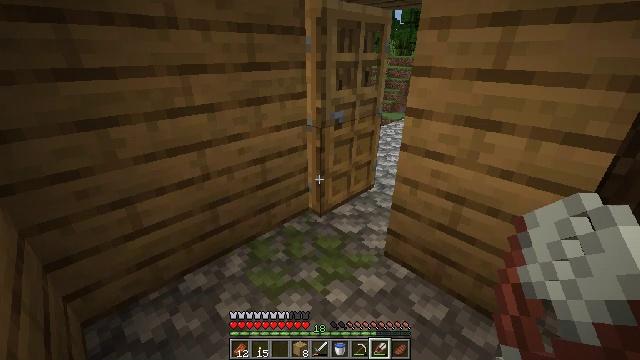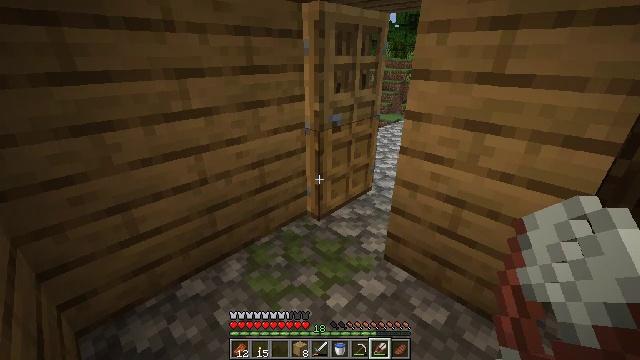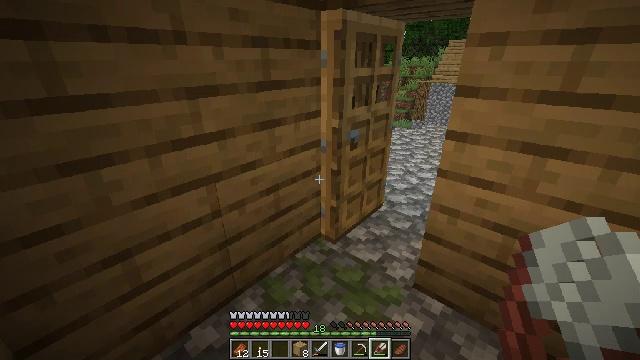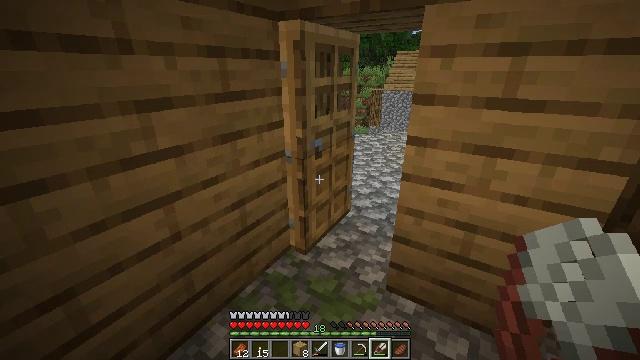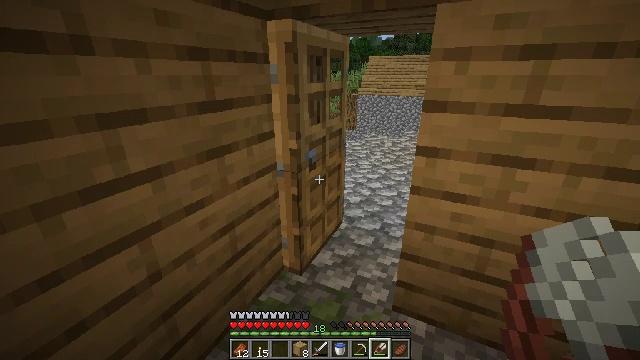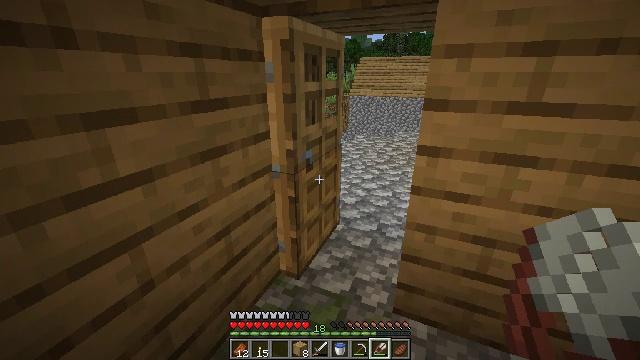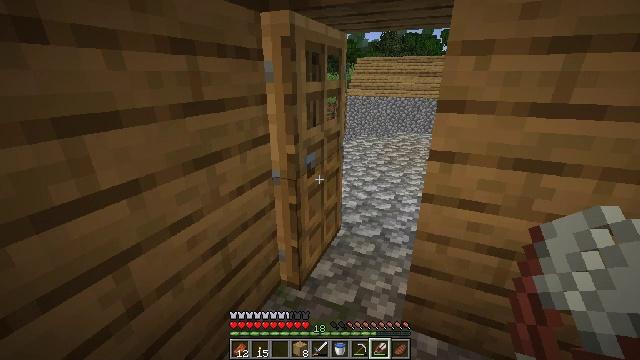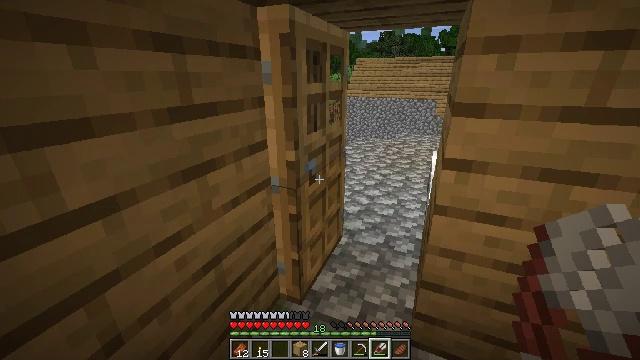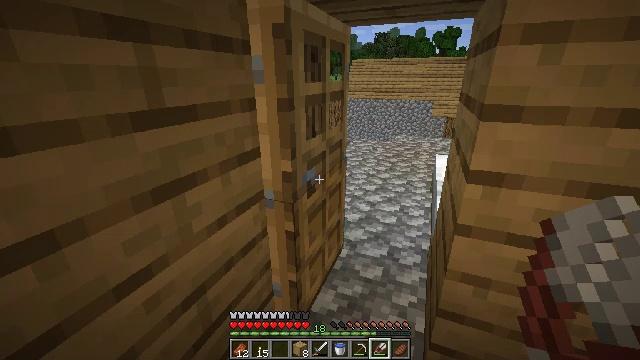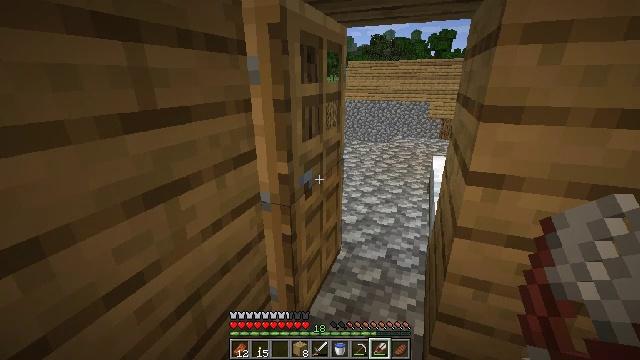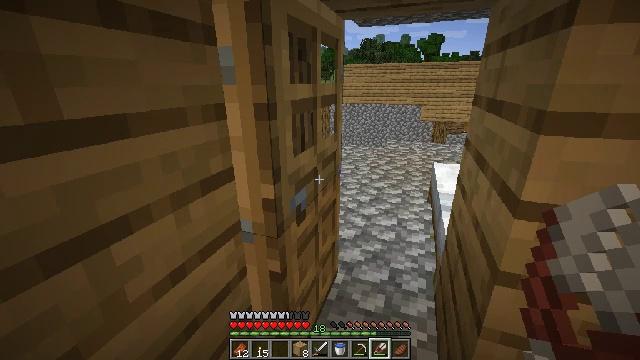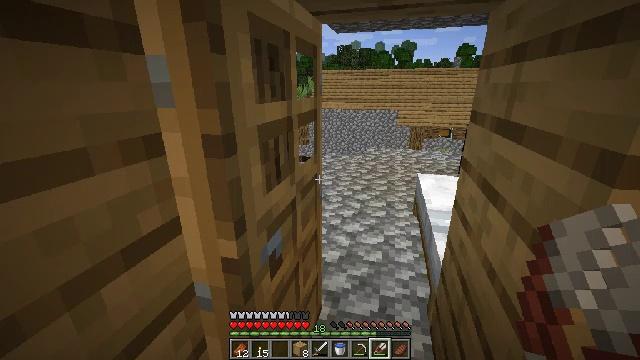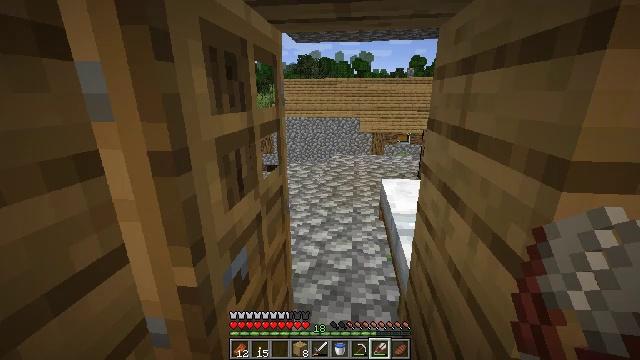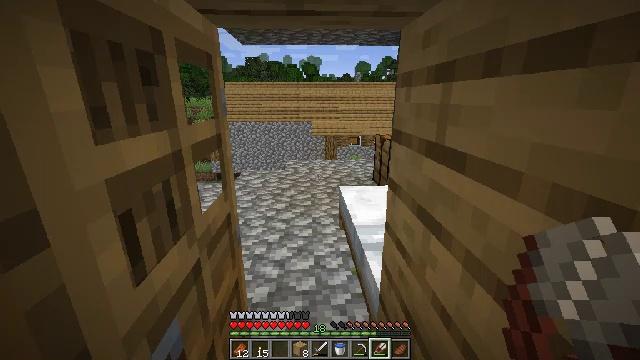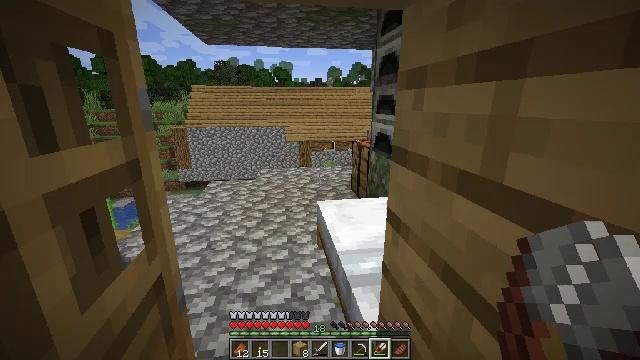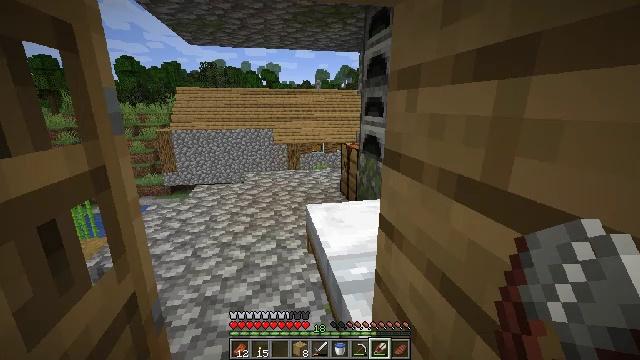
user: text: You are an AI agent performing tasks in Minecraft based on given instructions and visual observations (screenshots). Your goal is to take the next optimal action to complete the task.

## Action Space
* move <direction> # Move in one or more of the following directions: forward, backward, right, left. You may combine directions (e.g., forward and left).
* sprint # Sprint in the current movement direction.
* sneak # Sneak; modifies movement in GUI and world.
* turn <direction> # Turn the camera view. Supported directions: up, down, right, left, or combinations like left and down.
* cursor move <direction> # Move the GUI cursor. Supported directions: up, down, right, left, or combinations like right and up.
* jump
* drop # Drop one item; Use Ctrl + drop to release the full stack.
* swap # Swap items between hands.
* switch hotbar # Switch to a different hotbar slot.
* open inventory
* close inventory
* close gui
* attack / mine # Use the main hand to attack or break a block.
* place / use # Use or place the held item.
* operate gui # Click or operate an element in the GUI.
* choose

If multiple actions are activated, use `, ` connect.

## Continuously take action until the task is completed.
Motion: motion action
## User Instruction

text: Turn raw beef into cooked beef in a furnace.
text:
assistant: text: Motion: move forward and move left
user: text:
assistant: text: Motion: move forward and move left, turn right and up
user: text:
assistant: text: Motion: move forward, turn right and up
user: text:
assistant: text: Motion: turn right
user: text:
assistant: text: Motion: turn right
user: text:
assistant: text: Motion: move forward
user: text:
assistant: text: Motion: move forward
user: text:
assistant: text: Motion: move forward
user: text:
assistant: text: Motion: move forward
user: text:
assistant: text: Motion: move forward, turn right
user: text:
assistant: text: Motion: move forward, turn right and up
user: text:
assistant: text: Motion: move forward, turn right and up
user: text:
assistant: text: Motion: move forward, turn right
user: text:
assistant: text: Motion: move forward, turn right
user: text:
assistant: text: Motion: move forward, turn right
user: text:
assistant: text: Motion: move forward, turn right
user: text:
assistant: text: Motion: move forward, turn right and up
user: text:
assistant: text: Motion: move forward, turn right and up
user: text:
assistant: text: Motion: move forward, turn right and up
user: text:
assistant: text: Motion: turn right and up
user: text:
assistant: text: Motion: no_op
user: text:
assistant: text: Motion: turn left
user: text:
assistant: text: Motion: turn left
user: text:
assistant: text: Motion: no_op
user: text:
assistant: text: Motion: turn left
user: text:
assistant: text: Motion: no_op
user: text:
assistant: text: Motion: use / place
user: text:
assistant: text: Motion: use / place
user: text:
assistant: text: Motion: no_op
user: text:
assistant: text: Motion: no_op